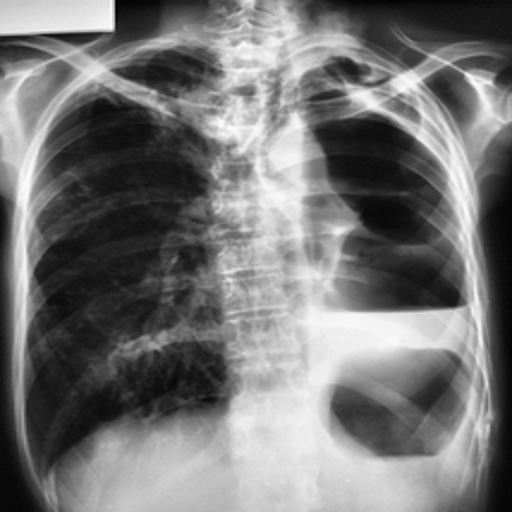
Finding: TUBERCULOSIS